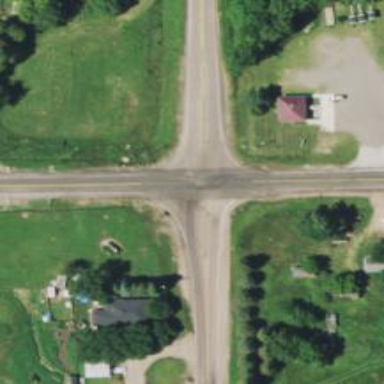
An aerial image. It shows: Road with stop sign.